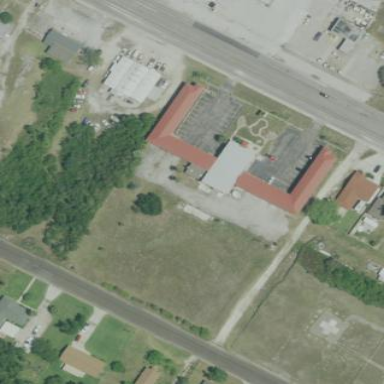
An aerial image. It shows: Hotel building.